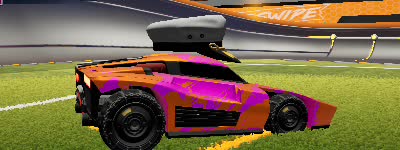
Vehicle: breakout